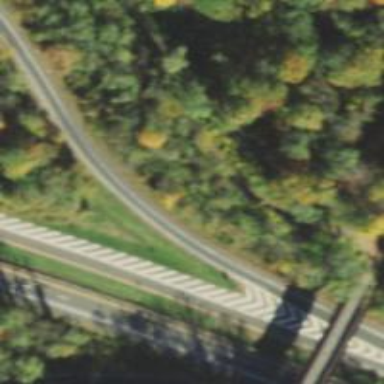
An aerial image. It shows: Asphalt road with primary link designation.